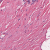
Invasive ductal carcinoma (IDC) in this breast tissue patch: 0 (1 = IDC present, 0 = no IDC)